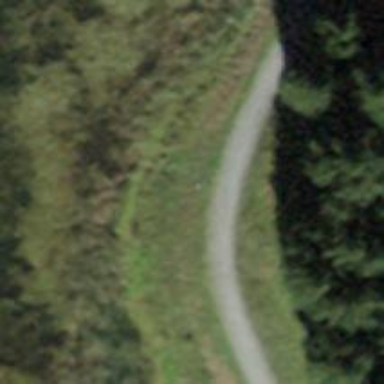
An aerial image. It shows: Path surfaced with fine gravel.